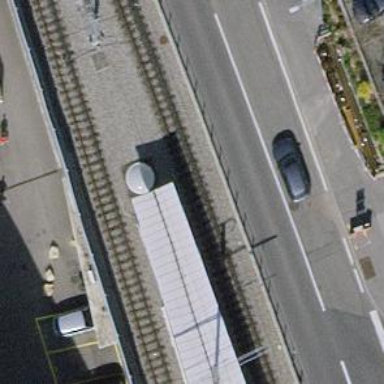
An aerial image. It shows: Light rail stop position with railway stop for public transport.